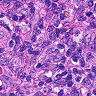
Metastatic tissue present: no